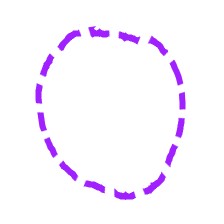
Shape: circle